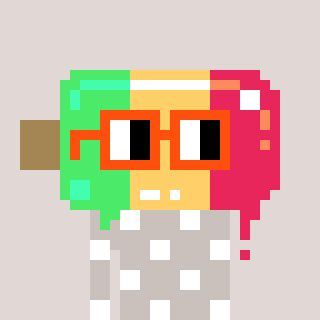
a pixel art character with square orange glasses, a icepop-shaped head and a foggrey-colored body on a warm background